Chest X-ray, AP view. Patient: 67 years old, sex F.
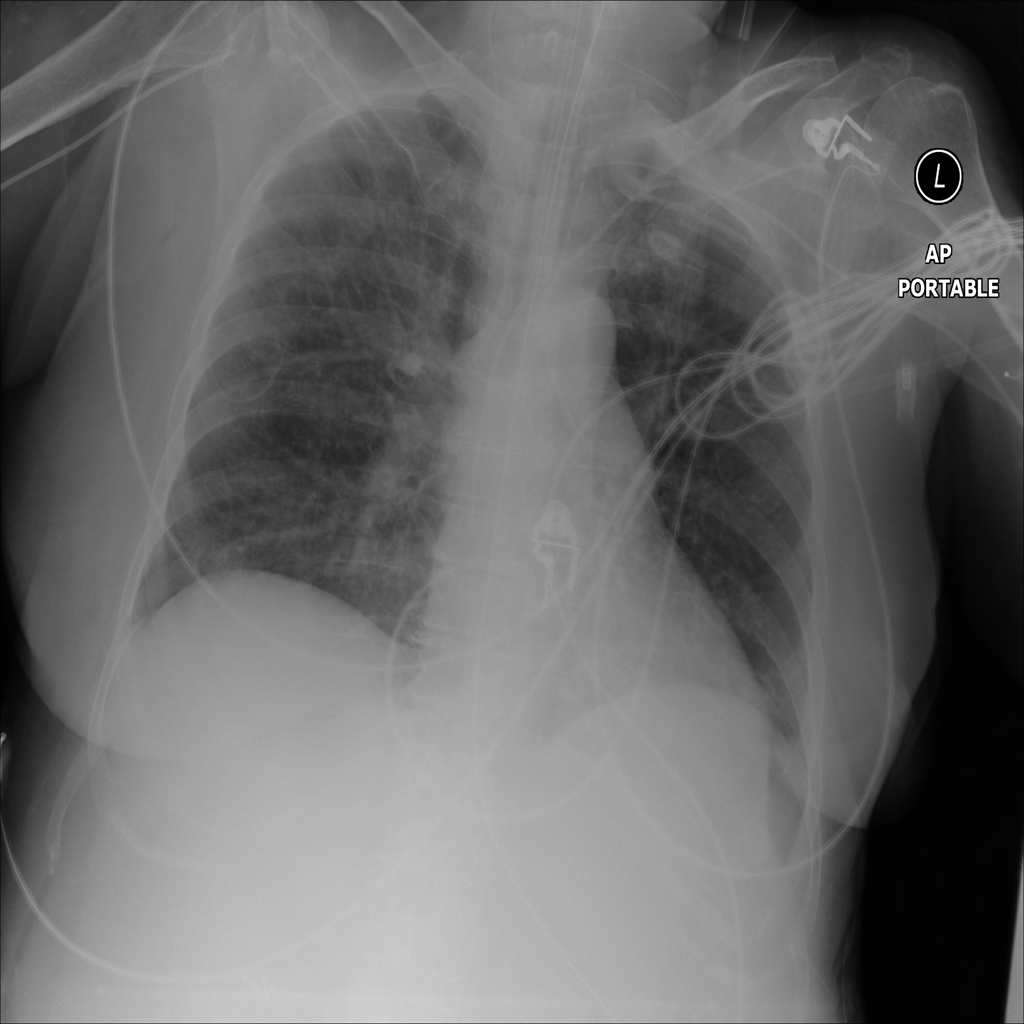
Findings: No Finding